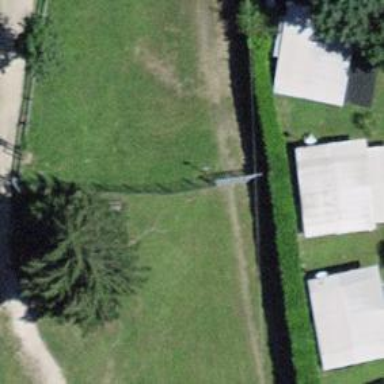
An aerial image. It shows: Gate.